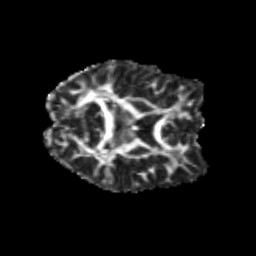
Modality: FA
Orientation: axial
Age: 23
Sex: female
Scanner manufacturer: siemens
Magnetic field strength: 3 T
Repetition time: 3.5 s
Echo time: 0.113 s